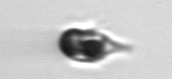
Label: Mesodinium